Question: I'm creating a little Java application which should have a progress indicator with percentages. In every loop it uses backspace '' to remove the displayed progress before displaying the next percentage.
Here's a simplified example:
'''
public static void main(String[] args) throws Exception {
System.out.print("Progress: ");
for (int percentage = 0; percentage < 100; percentage++) {
System.out.print(percentage + "%");
Thread.sleep(10); // Stub for "long running task".
int length = String.valueOf(percentage).length() + 1;
while (length-- > 0) {
System.out.print('');
}
}
System.out.println("finished!");
}
'''
This works perfectly in command prompt, but the backspace character isn't recognized in Eclipse's console (Galileo build 20090920-1017). It instead displays an empty square denoting an unknown character. See screenshot:

How do I get Eclipse to "display" the backspace properly? I.e. let it remove the previous character.
This is actually no showstopper since it will just be run in command console, but it would be just nice to get it to work in Eclipse as well :)
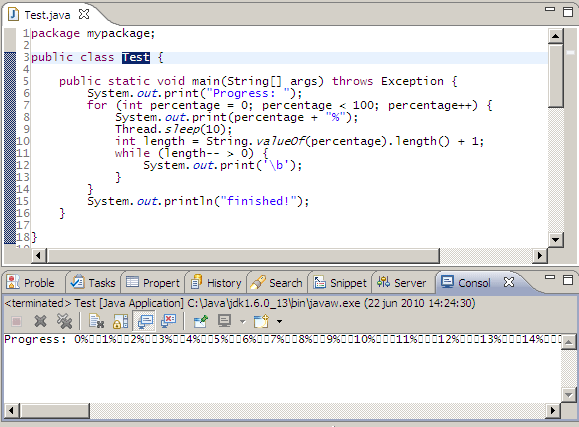
Answer: <URL> I wouldn't count on them to fix it, and there are no workarounds listed.
You might have luck finding a plugin that contributes a more advanced console.